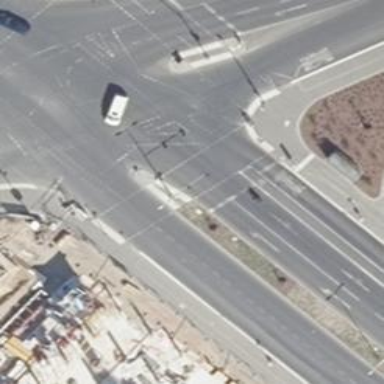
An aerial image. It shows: Asphalt footway with crossing controlled by traffic signals and pedestrian island.